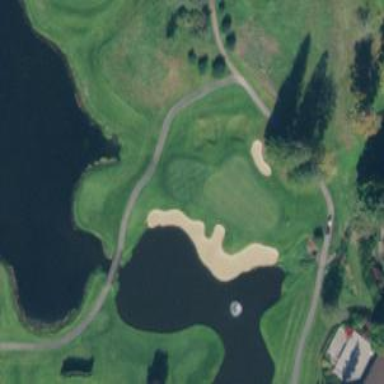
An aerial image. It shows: Golf hole for the sport of golf.